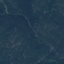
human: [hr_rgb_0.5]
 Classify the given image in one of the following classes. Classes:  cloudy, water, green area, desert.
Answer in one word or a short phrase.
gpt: green area